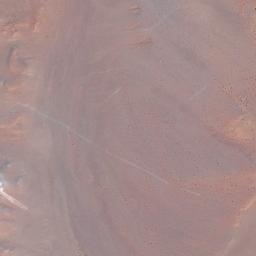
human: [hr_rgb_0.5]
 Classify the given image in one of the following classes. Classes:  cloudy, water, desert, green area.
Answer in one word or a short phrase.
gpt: desert